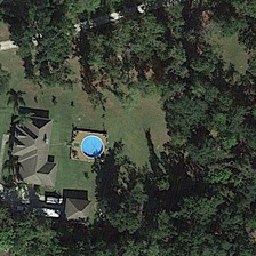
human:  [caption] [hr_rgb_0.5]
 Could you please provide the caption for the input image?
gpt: The round swimming pool is lying in this house with many trees standing.

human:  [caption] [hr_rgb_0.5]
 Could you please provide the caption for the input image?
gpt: in front of the house there is a circular blue swimming.

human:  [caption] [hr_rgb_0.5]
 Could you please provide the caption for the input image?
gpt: There is a blue round swimming pool in front of the house.

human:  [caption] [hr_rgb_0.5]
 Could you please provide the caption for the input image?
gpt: There is a blue round swimming in front of the house.

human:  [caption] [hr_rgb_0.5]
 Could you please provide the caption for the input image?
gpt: There is a round swimming pool around the house. There are many trees around it.